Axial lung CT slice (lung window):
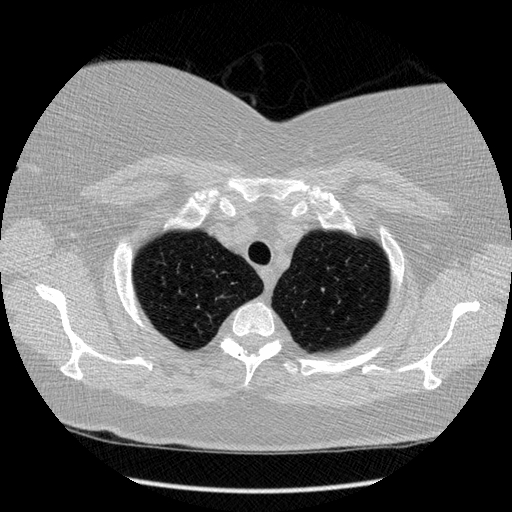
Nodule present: no